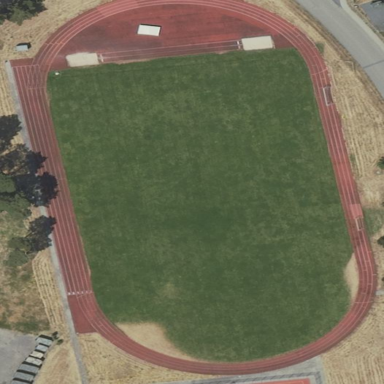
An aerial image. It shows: Grass pitch used for athletics and soccer.